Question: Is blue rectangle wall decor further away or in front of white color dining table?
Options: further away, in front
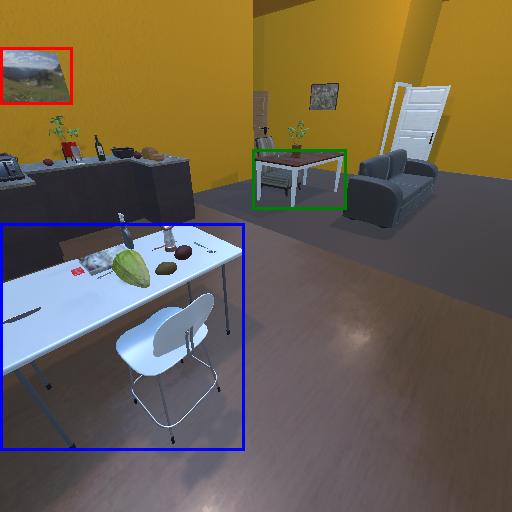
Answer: further away